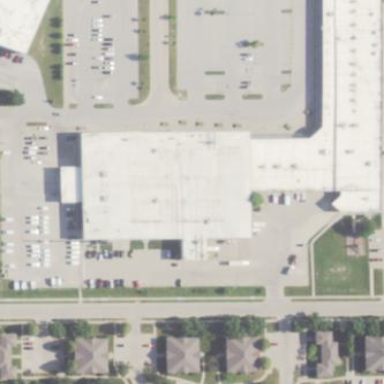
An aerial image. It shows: Building with furniture shop.